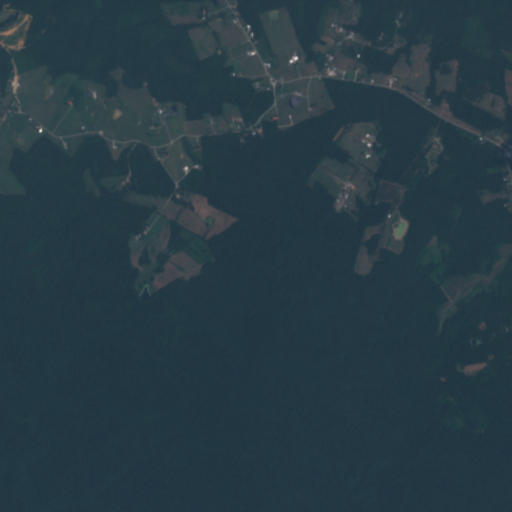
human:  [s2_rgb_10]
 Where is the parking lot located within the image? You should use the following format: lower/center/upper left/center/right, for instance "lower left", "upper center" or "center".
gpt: The parking lot is located in the upper center of the image.
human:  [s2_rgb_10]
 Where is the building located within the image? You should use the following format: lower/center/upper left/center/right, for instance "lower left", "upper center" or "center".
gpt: The building is located in the center right of the image.
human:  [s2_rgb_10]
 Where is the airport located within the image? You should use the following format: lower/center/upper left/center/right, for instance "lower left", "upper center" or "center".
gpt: There is no airport in the image.